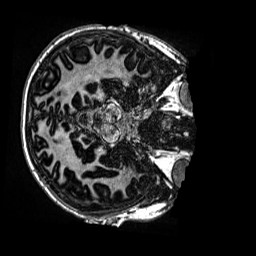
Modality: MP2RAGE
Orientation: axial
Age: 12
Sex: male
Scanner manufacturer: siemens
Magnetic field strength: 3 T
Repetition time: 4 s
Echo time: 0.00299 s